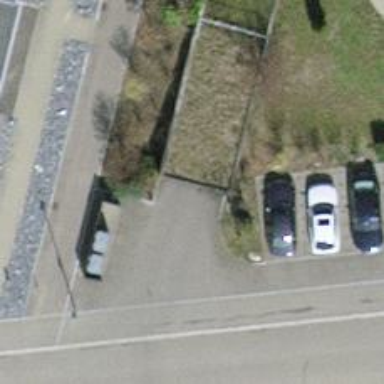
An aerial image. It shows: Parking entrance.